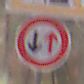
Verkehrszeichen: VorrangDesGegenverkehrs
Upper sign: Arbeitsstelle
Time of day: Midday
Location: Outdoor (Nature)
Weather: Overcast
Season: Autumn
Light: Natural